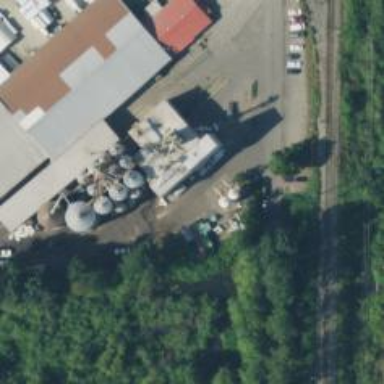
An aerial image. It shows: Silo.